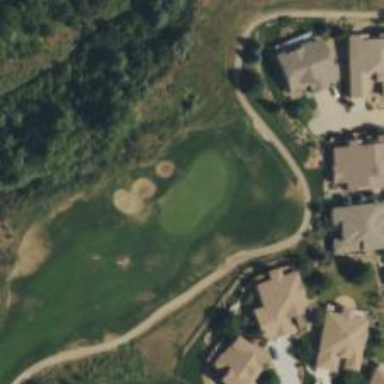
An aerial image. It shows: Golf hole.